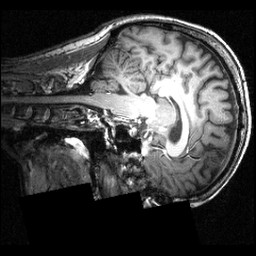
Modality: T1w
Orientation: sagittal
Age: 28
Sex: male
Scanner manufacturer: siemens
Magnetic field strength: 3.951 T
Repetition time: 1.5 s
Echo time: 0.00335 s